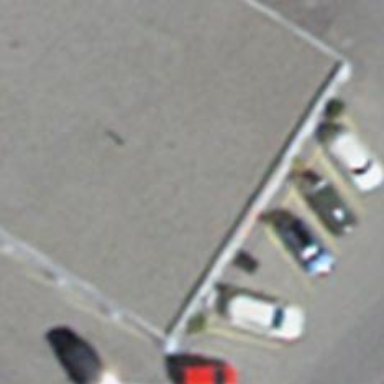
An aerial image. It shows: Car repair shop.